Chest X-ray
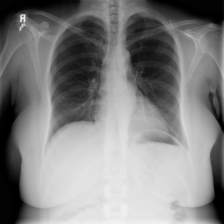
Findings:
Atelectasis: negative
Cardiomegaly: negative
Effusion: negative
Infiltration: negative
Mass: positive
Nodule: negative
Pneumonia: negative
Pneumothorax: negative
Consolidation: negative
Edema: negative
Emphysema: negative
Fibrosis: negative
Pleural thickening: negative
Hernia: negative